Aerial crown-view tile of a tropical tree (Barro Colorado Island, Panama), acquired 20250616:
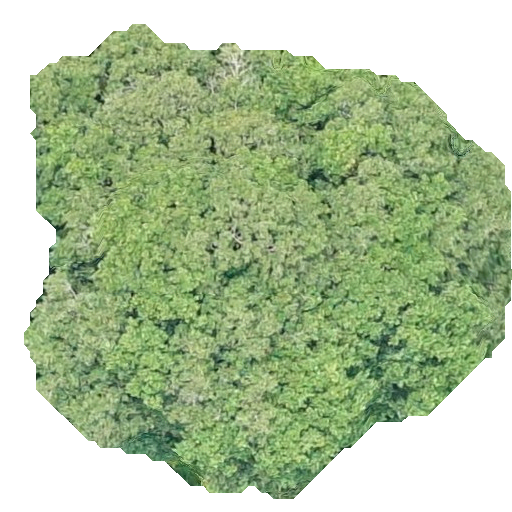
Species: Prioria copaifera
GBIF accepted scientific name: Prioria copaifera
Crown area: 252.831 m²